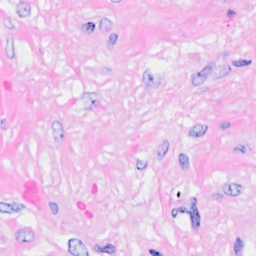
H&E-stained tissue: Breast